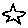
Label: star